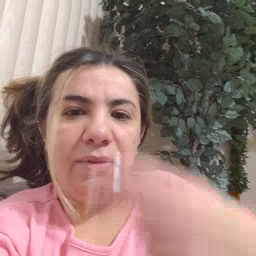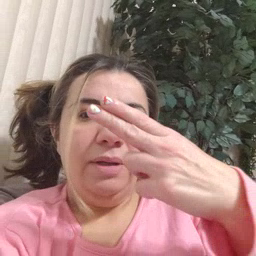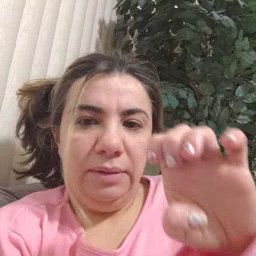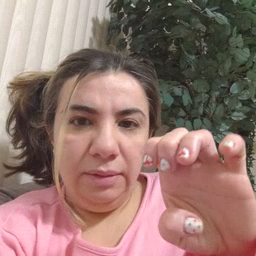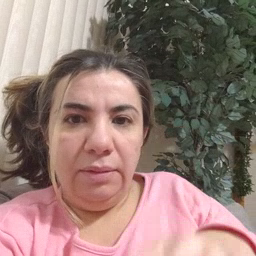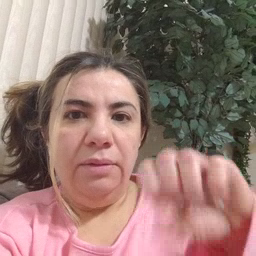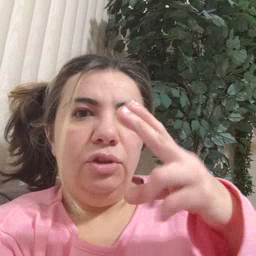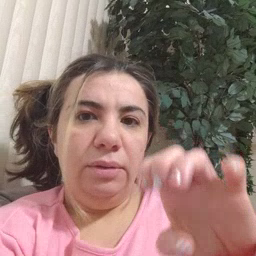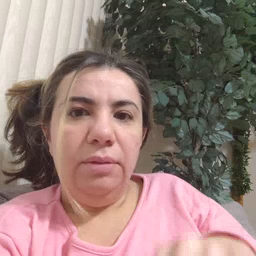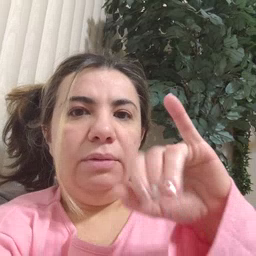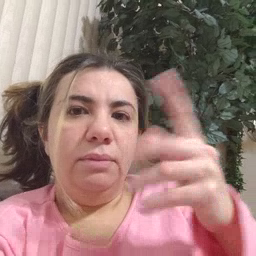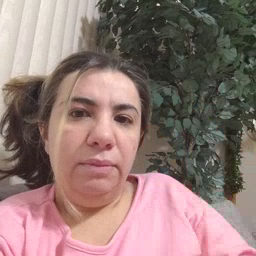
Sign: hesheit